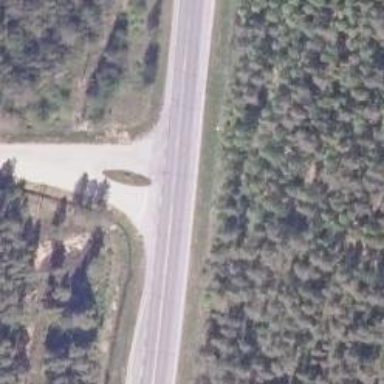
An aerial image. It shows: Asphalt road designated as trunk highway.